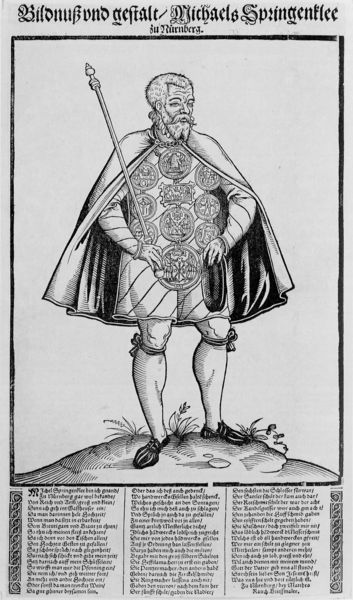
Titel: Bildnis des Michael Springenklee, Zeremonienmeister
Künstler: Matthes Rauch
Institution: (Seriendruck)
Schlagwörter: berg, dunkel, mann, umhang, weiß, blume, grau, hell, hut, mund, nase, profil, schwarz, zeichnung, blick, gras, weg, wiese, ornament, alt, bart, jacke, mütze, arme, augen, bärtig, gesicht, kragen, rahmen, stehen, stein, vollbart, bildnis, herr, hände, portrait, porträt, erde, gräser, halme, hügel, boden, gewand, mantel, pflanzen, schleifen, kreis, stock, beine, schrift, schuhe, stab, kette, grafik, graphik, spalten, könig, lanze, streifen, deutsch, strümpfe, tusche, buch, medaillon, druck, schwarz-weiß, radierung, stich, titel, seite, illustration, schwert, text, zeitung, soldat, kreise, plakat, überschrift, orden, herrscher, ritter, darstellung, rüstung, bildniss, buchdruck, ganzfigur, wappen, mittelalter, kniebundhose, kniestrumpf, ganzkörperporträt, speer, kupferstich, fraktur, altdeutsch, ornat, zepter, szepter, michael, präsentieren, nürnberg, medaillons, rnd, münzen, kniehosen, druckschrift, hosenband, beinkleid, kosmos, kolumnen, auszeichnung, bilsnis, unifrom, ragmen, e, knioebundhose, michael springenklee, kniebänder, 3spaltig, kömig, medailllien, müutze, bildnutz und gestalt, beilinge